Question: I'm trying to change the numbers inside a grid into a text. Depending on the value in the cell I should get another text.
If the 'value = 0' it should show '"inkomst"' and if the 'value = 1' it should show '"Uitgave"'.
I already have this code to display the correct rows and to format the widths.
'''
private void updateAll()
{
dataGridViewInkomsten.DataSource = blFinancien.getFinancienByInkomsten();
//kolommen niet tonen waarin enkel id's worden getoond
dataGridViewInkomsten.Columns[0].Visible = false;
dataGridViewInkomsten.Columns[1].Visible = false;
dataGridViewInkomsten.Columns[2].Visible = false;
dataGridViewInkomsten.Columns[8].Visible = false;
dataGridViewInkomsten.Columns[6].HeaderText = "Inkomst/uitgave";
int breedtevankolommen = dataGridViewInkomsten.Width / 5;
dataGridViewInkomsten.Columns[3].Width = breedtevankolommen;
dataGridViewInkomsten.Columns[4].Width = breedtevankolommen;
dataGridViewInkomsten.Columns[5].Width = breedtevankolommen;
dataGridViewInkomsten.Columns[6].Width = breedtevankolommen;
dataGridViewInkomsten.Columns[7].Width = breedtevankolommen;
}
'''
Now depending on the int value in the sixth column I should get '"Inkomst"' or '"Uitgave"'.
I also got a printscreen, so you see what I mean.

Could anybody tell me how to get that done?
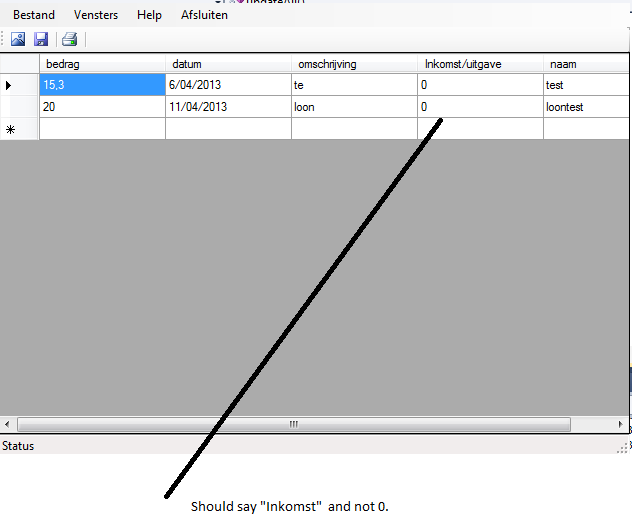
Answer: First create cell style:
'''
System.Windows.Forms.DataGridViewCellStyle dataGridViewCellStyle1 = new System.Windows.Forms.DataGridViewCellStyle();
dataGridViewCellStyle1.Format = "One;'';Zero";
dataGridViewCellStyle1.NullValue = null;
'''
Than apply the cell style to your dynamic column:
'''
dataGridViewInkomsten.Columns[6].DefaultCellStyle = dataGridViewCellStyle1;
'''
That should do it.